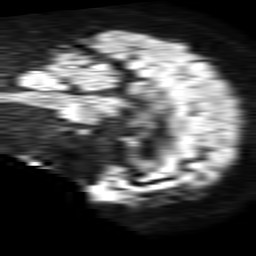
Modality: TRACE
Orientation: sagittal
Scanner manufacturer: philips
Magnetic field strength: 1.5 T
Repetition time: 4.6 s
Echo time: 0.08517 s